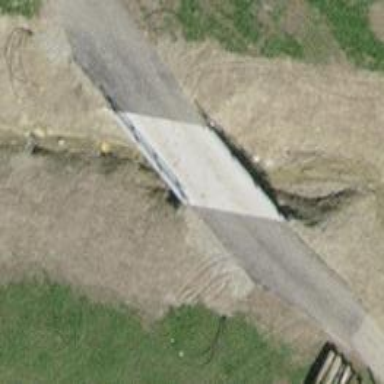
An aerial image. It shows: Concrete track on bridge with top-grade surface.